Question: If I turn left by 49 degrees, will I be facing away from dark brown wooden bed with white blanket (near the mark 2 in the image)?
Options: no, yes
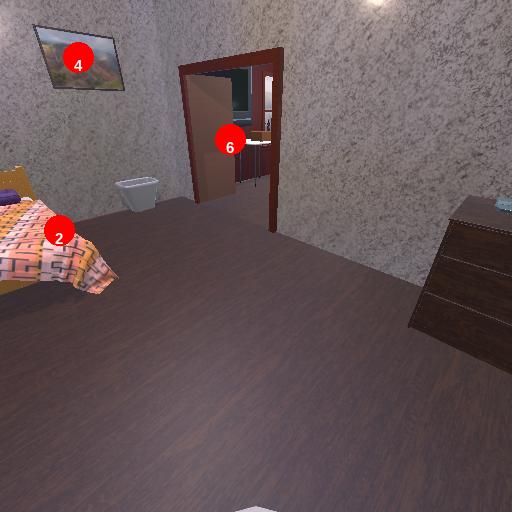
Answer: no